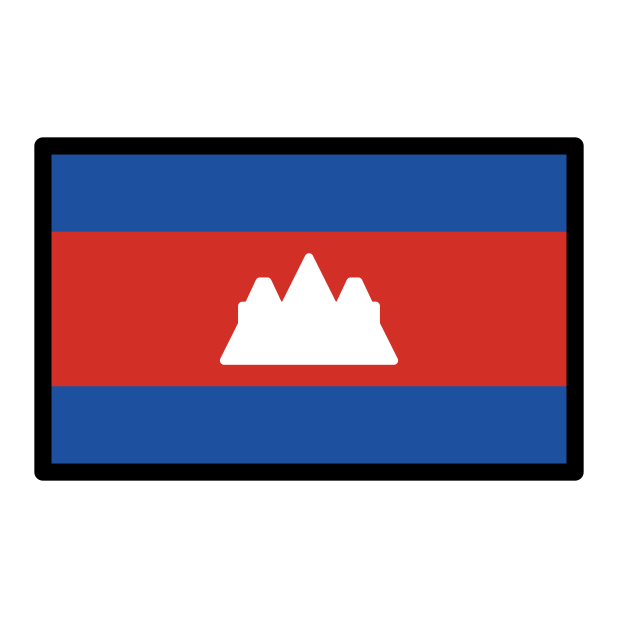
flag: Cambodia